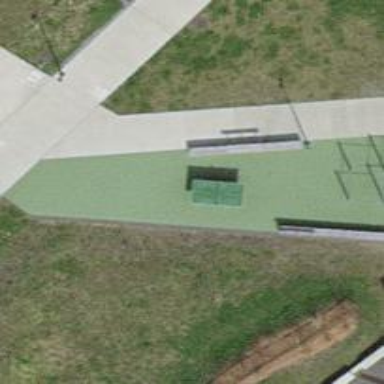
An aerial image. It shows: Concrete bench.